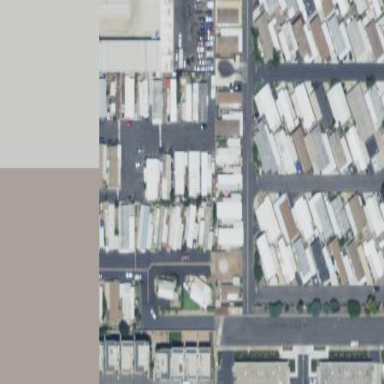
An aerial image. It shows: Residential area designated as trailer park.